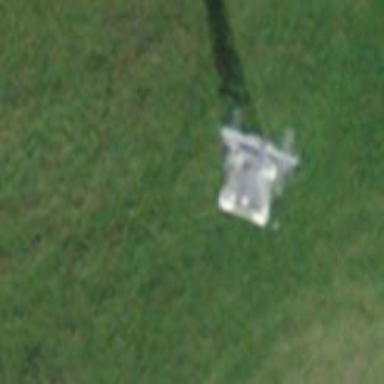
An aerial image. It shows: Pylon used for aerialway.